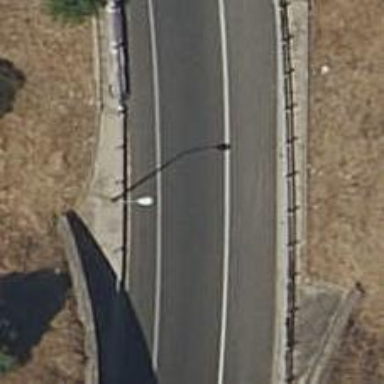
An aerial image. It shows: Asphalt motorway link.